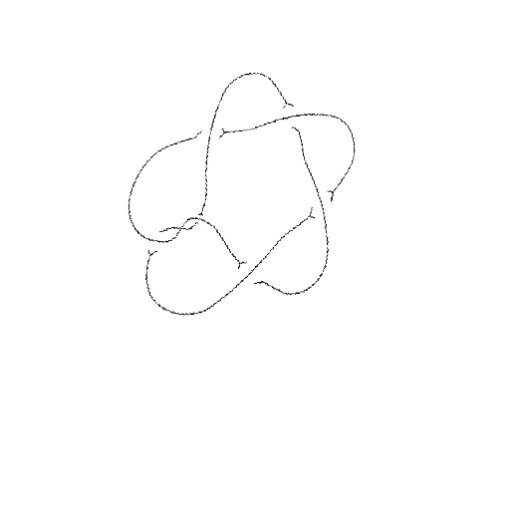
Crossing number: 7